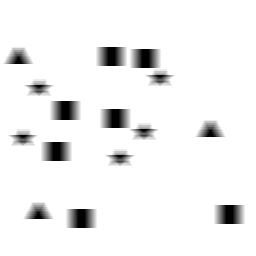
Squares: 7
Triangles: 3
Stars: 5
Total shapes: 15